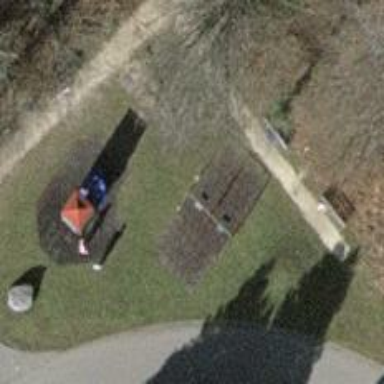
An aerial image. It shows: Playground featuring swings.